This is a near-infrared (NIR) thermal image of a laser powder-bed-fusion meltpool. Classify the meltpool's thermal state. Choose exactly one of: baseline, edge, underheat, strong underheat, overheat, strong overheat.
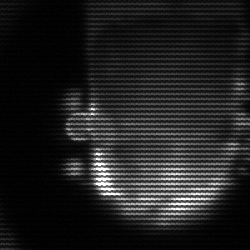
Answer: baseline